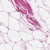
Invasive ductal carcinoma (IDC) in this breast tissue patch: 0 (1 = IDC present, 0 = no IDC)